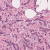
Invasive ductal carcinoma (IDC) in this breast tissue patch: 1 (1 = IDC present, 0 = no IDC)